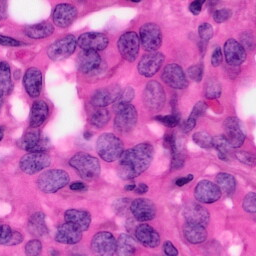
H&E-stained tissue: Pancreatic